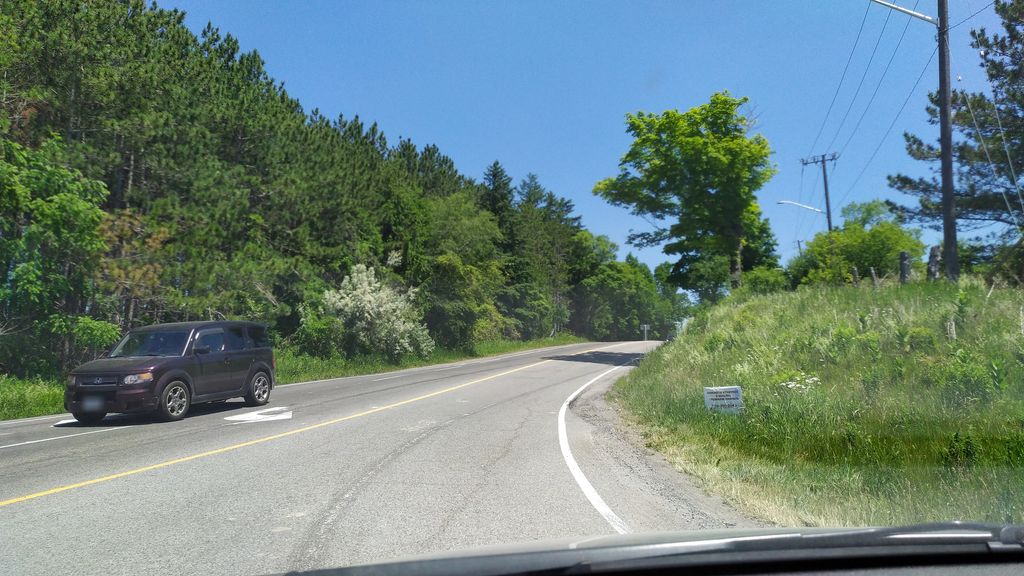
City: kitchener-waterloo